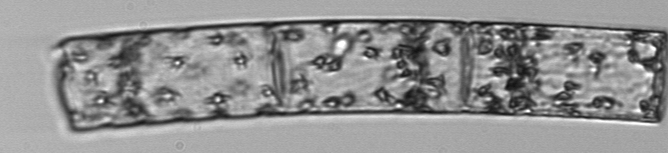
Label: Guinardia_flaccida